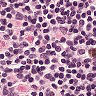
Metastatic tissue present: no